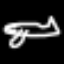
Label: airplane